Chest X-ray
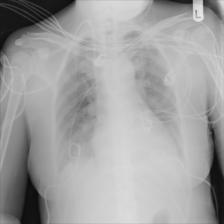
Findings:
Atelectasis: negative
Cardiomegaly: negative
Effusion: positive
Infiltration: positive
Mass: negative
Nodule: negative
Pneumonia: negative
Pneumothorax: negative
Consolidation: negative
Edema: negative
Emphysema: negative
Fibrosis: negative
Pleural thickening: negative
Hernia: negative